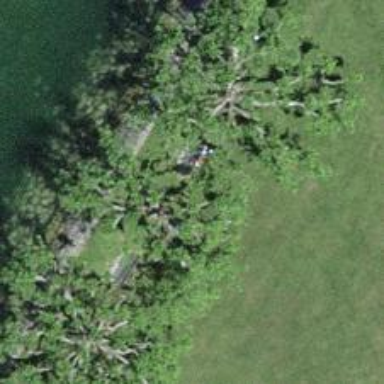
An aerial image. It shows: Single tag "natural: tree."